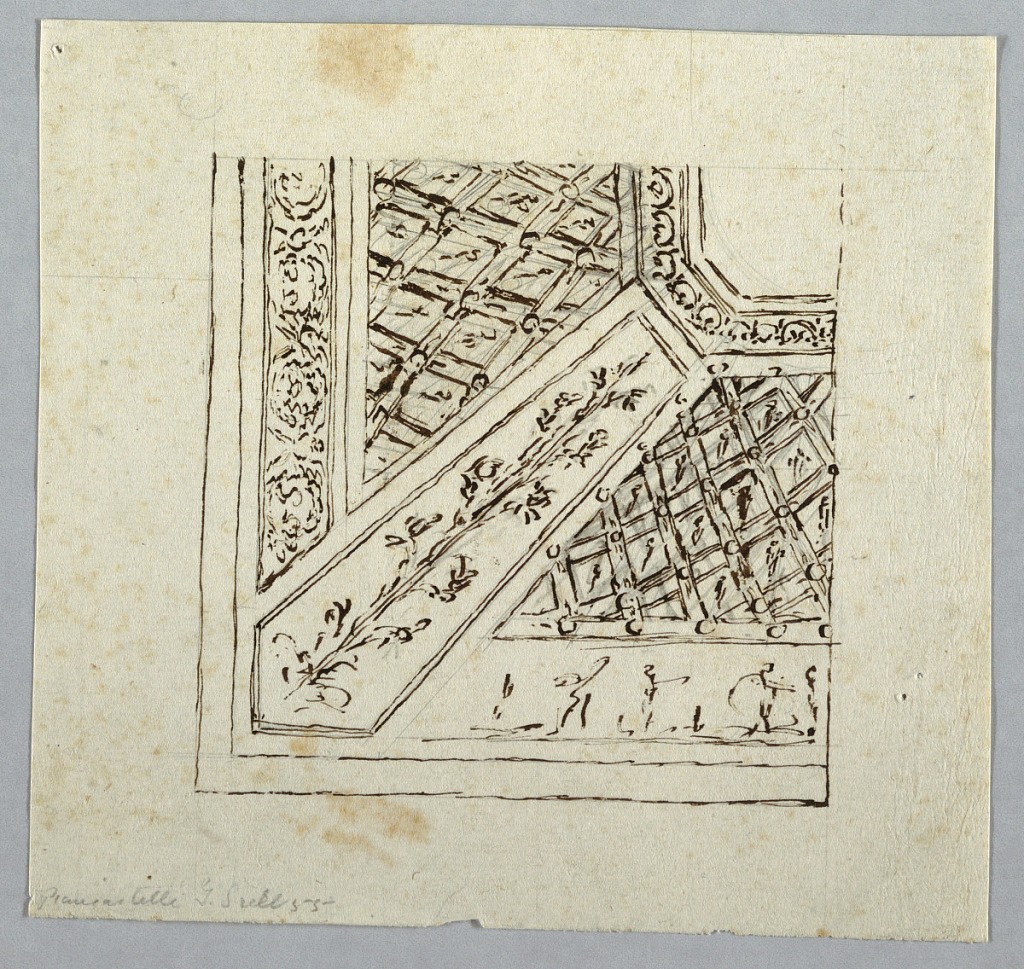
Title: Design for a Ceiling
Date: ca. 1800
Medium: Pen and brown ink (iron gall ink) and traces of graphite on cream laid paper
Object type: Drawing
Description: Corner of a design for a ceiling showing alternative suggestions. At left, rinceaux; at right, a figural frieze.